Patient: sex F, age 62
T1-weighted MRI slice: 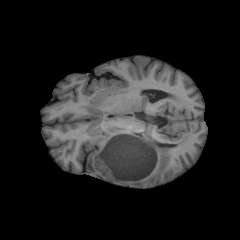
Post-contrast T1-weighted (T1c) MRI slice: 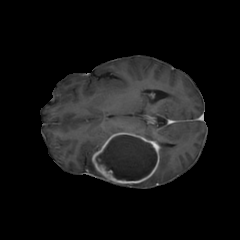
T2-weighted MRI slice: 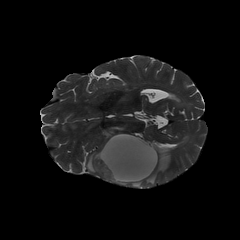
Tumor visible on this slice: yes
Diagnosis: Glioblastoma, IDH-wildtype
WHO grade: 4